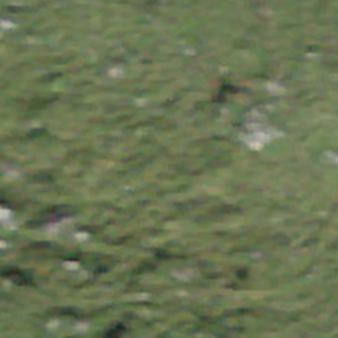
Label: other